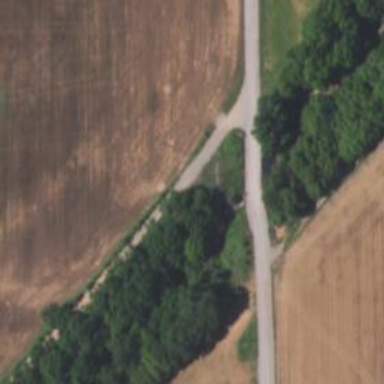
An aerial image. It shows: Residential road with bridge.